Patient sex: M
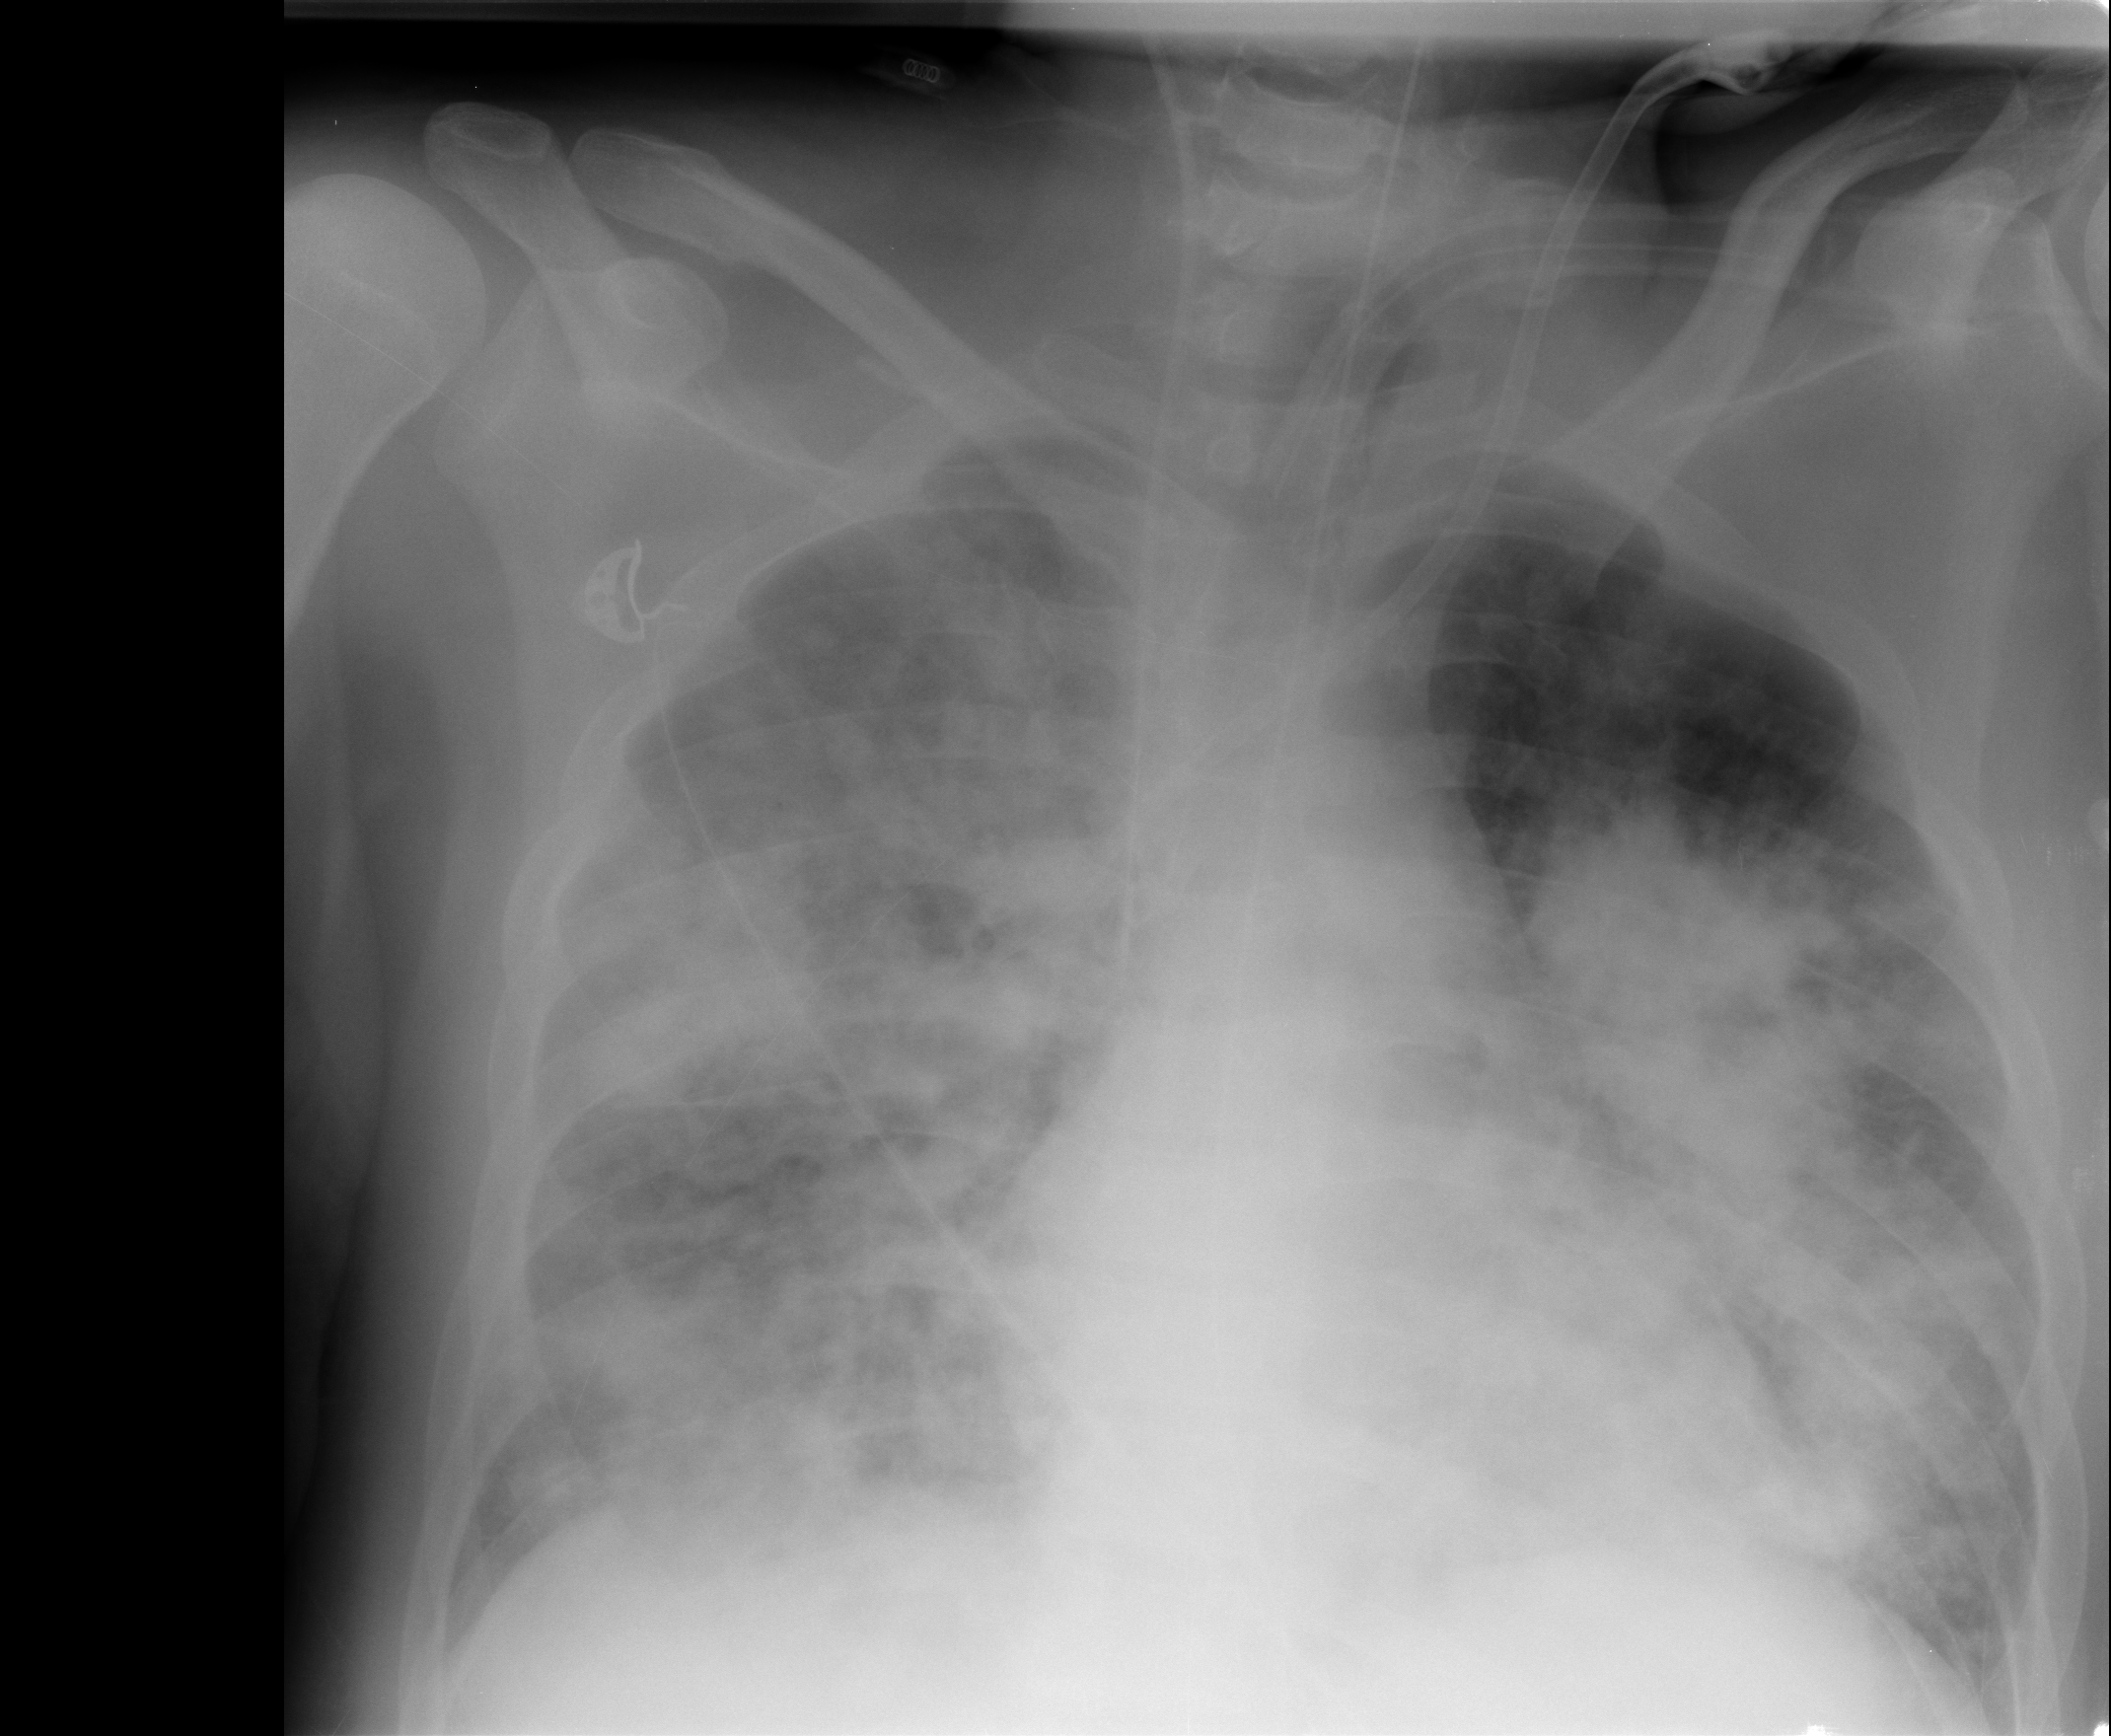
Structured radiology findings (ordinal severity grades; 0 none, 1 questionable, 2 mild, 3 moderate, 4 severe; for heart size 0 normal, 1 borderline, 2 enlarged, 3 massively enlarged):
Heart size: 0
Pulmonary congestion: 1
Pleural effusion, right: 0
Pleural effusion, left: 0
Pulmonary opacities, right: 4
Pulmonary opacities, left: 4
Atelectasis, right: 3
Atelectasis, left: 3